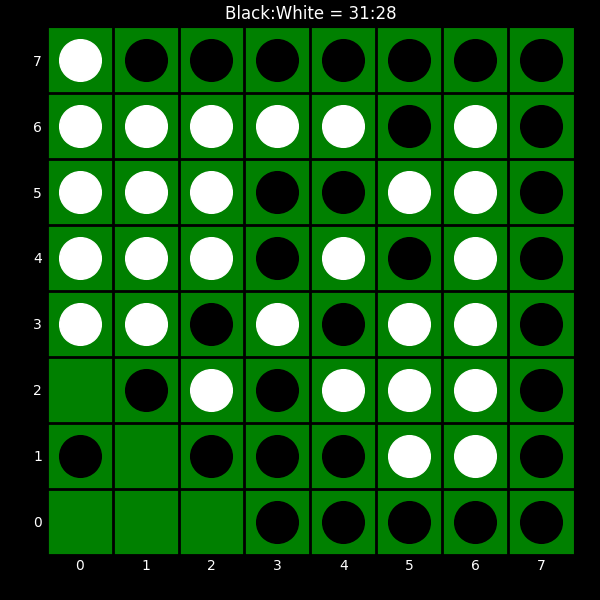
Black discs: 31
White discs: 28